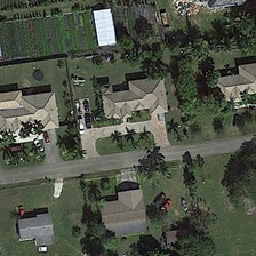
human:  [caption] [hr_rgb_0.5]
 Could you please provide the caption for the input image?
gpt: The road traverses housing including Somme wood.

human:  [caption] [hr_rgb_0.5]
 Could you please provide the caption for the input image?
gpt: several houses are scattered sporadically in this neighborhood with a road passing by .

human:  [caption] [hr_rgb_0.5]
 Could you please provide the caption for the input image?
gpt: There are several houses. There are coconut trees and other trees on the grass.

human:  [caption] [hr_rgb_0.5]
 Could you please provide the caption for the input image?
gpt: Some houses have some coconut trees and other trees on grass.

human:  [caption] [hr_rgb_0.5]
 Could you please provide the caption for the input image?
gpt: There is a road through my house.